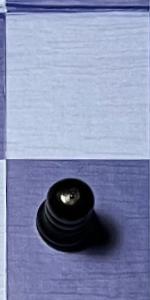
Label: Pawn_Black